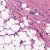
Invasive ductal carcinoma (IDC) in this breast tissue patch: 0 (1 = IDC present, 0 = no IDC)